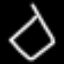
Label: diamond